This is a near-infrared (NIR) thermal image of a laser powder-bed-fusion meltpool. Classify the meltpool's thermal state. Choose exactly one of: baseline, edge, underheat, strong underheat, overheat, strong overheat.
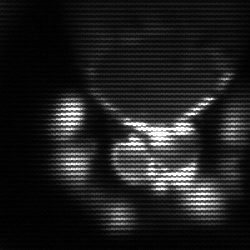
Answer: edge